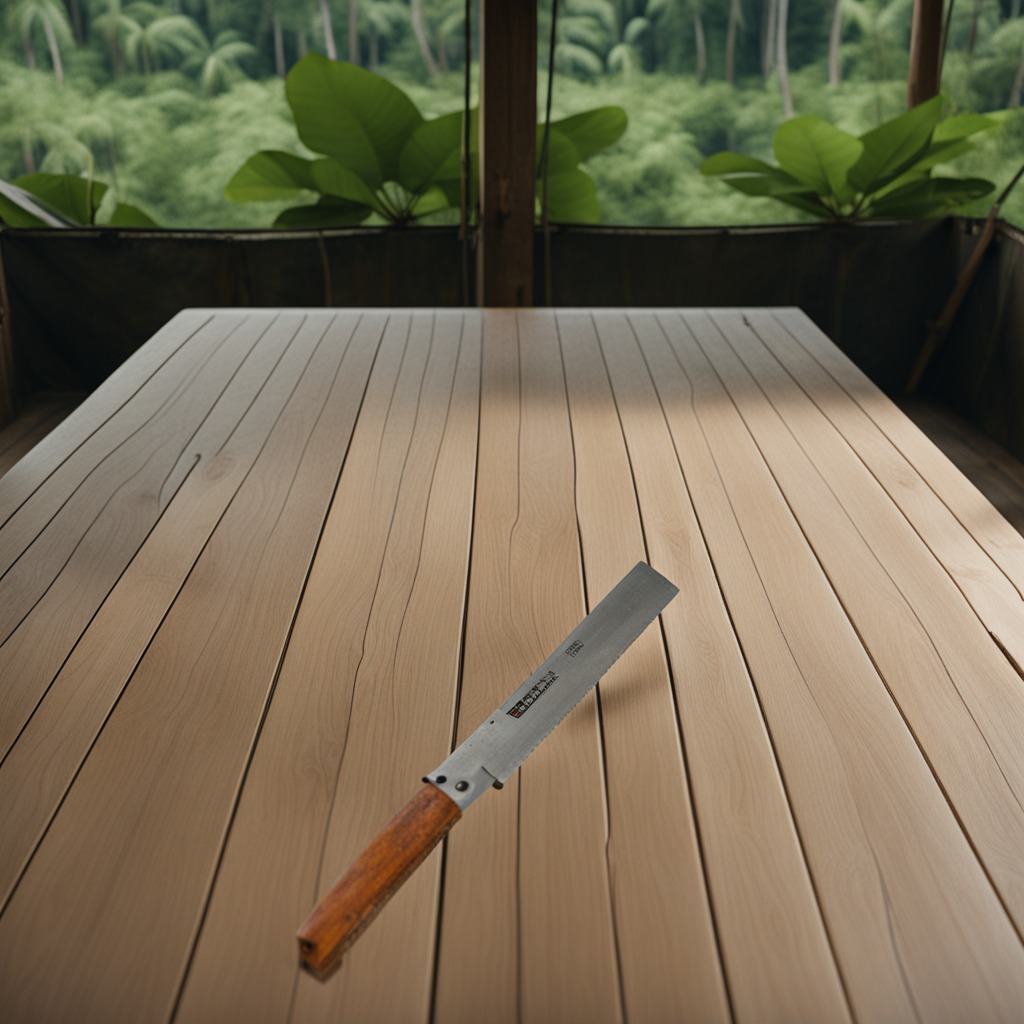
A metal saw is lying on a wooden table.